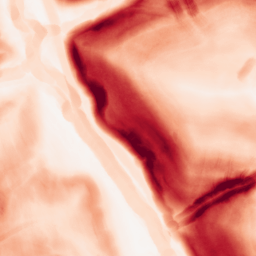
Category: morphological
Decomposition family: morphological_gradient
Decomposition parameters: size: 7
shape: disk
Upsampling method: cubic_mitchell
Upsampling parameters: scale: 2
Upsampling scale: 2